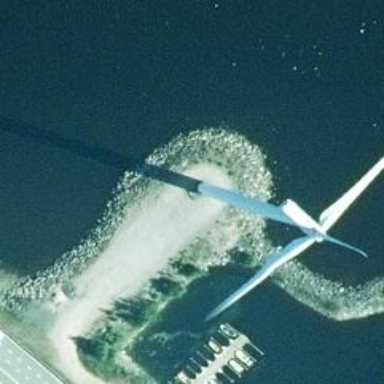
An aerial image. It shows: Wind turbine power generator.